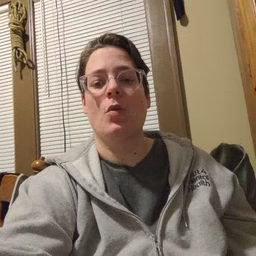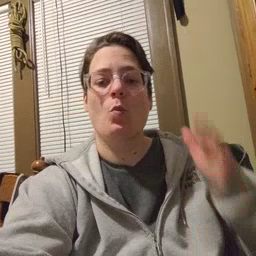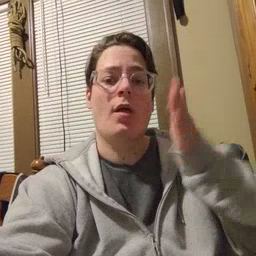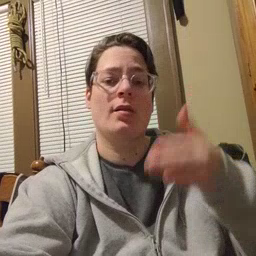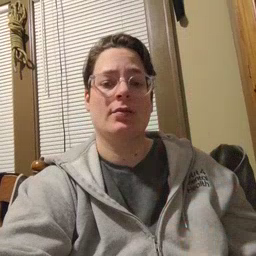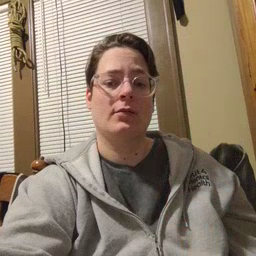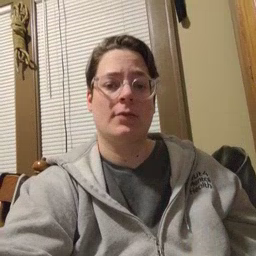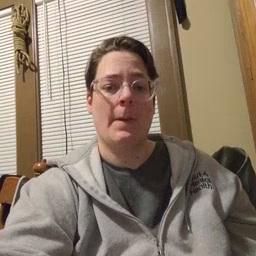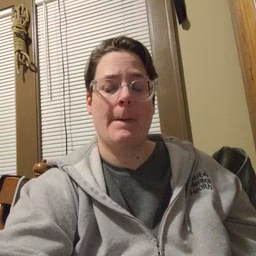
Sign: will